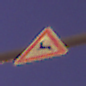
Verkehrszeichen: WildwechselRechts
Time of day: Night
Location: Outdoor (Urban)
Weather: Clear
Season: NotSpecified
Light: Artificial